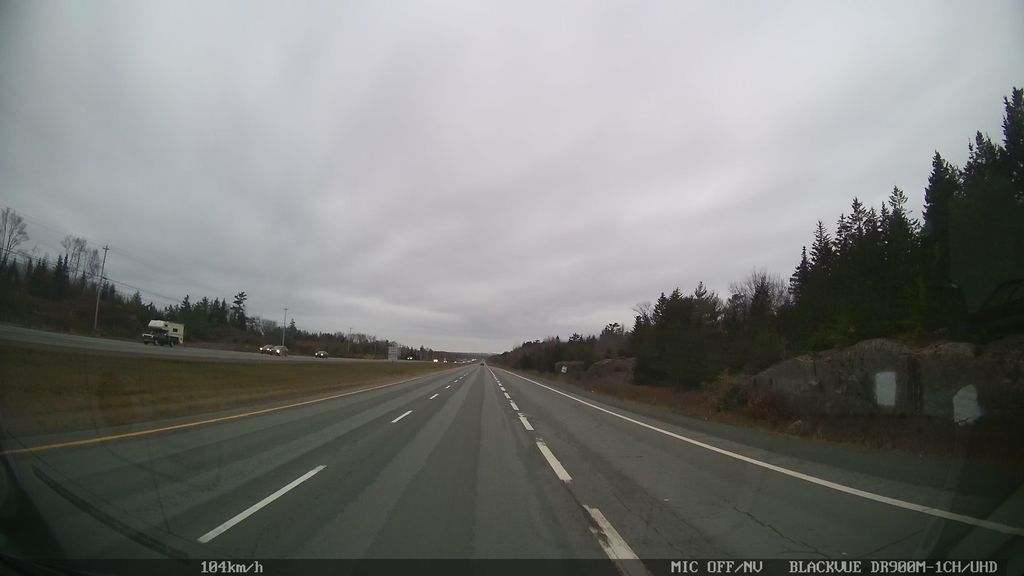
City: halifax